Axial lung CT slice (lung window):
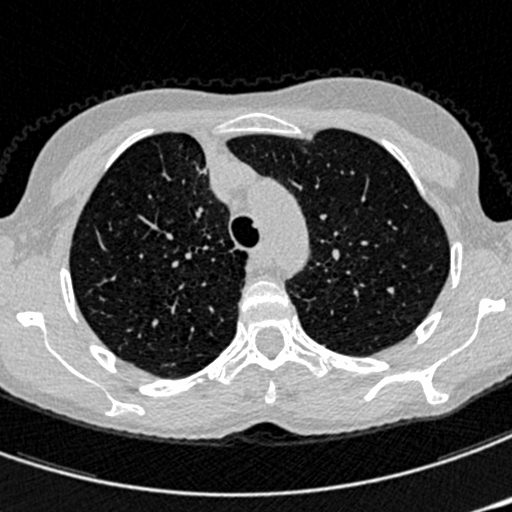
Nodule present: no